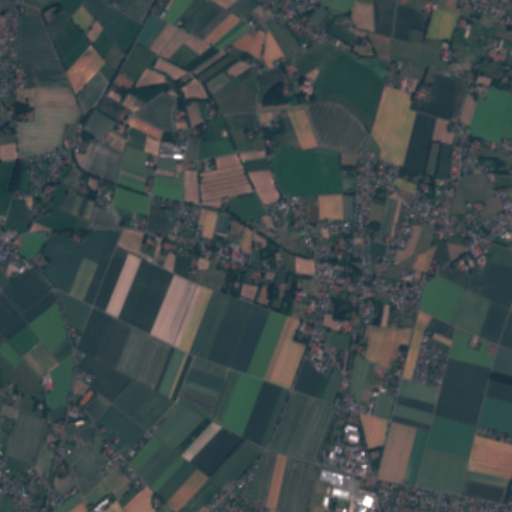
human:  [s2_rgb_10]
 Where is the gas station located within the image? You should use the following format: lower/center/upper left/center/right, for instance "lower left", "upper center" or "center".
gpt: The gas station is located in the center right of the image.
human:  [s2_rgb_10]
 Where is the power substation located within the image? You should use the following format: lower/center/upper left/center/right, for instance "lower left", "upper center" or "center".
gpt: The power substation is located in the lower right of the image.
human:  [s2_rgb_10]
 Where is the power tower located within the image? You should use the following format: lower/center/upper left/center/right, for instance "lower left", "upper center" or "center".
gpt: The power tower is located in the lower right of the image.
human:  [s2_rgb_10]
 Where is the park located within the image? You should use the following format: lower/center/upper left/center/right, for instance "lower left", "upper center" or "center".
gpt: There is no park in the image.